Question: I get an exception at runtime when I use Entity Framework 5.0.0 with .NET 4.0. Actually with .NET 4.0 it's the version 4.4.0 of Entity Framework that is loaded when I do an install-package with NuGet. When I check the properties of the file from explorer I can see this:

Here is my config file
'''
<configSections>
<section name="entityFramework" type="System.Data.Entity.Internal.ConfigFile.EntityFrameworkSection, EntityFramework, Version=4.4.0.0, Culture=neutral, PublicKeyToken=b77a5c561934e089" requirePermission="false" />
<!-- For more information on Entity Framework configuration, visit http://go.microsoft.com/fwlink/?LinkID=237468 --></configSections>
<connectionStrings>
<add name="xxx" connectionString="metadata=res://*/StreetMusicModel.csdl|res://*/StreetMusicModel.ssdl|res://*/StreetMusicModel.msl; provider=MySql.Data.MySqlClient;provider connection string=' server=xxx.net; user id=xxx; password=xxx; database=xxx'" providerName="System.Data.EntityClient" />
</connectionStrings>
<entityFramework>
<defaultConnectionFactory type="System.Data.Entity.Infrastructure.LocalDbConnectionFactory, EntityFramework">
<parameters>
<parameter value="v12.0" />
</parameters>
</defaultConnectionFactory>
<providers>
<provider invariantName="MySql.Data.MySqlClient" type="MySql.Data.MySqlClient.MySqlProviderServices, MySql.Data.Entity" />
</providers>
</entityFramework>
'''
I have the feeling Entity Framework 4.4.0 is not able to recognize the tag. Can I just remove or rename the section? When I remove the section I get another exception: .
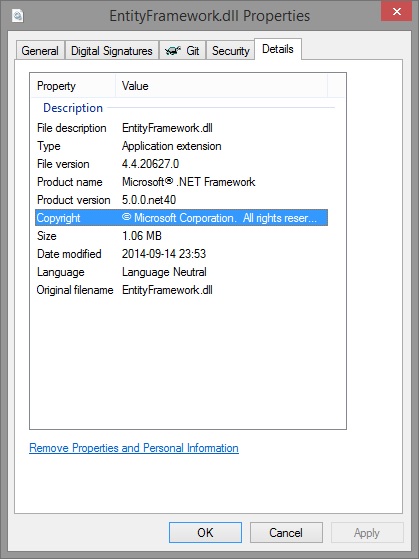
Answer: I had this issue after downgrading EF from version 6 to version 5.0.0 using Nuget. I think the issue is that the providers configuration is added when adding EF v6 but not removed after downgrade. So, you can just simply remove the content within the '<providers>' tags and the tags themselves and it will work fine:
'''
<entityFramework>
<defaultConnectionFactory type="System.Data.Entity.Infrastructure.LocalDbConnectionFactory, EntityFramework">
<parameters>
<parameter value="v12.0" />
</parameters>
</defaultConnectionFactory>
</entityFramework>
'''